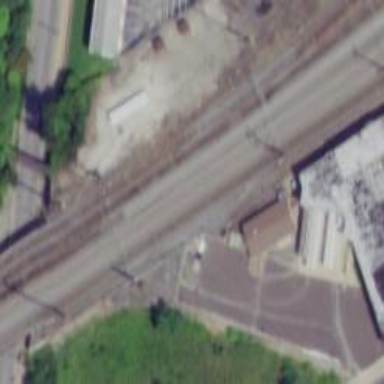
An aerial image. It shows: Railway with electrified contact lines.